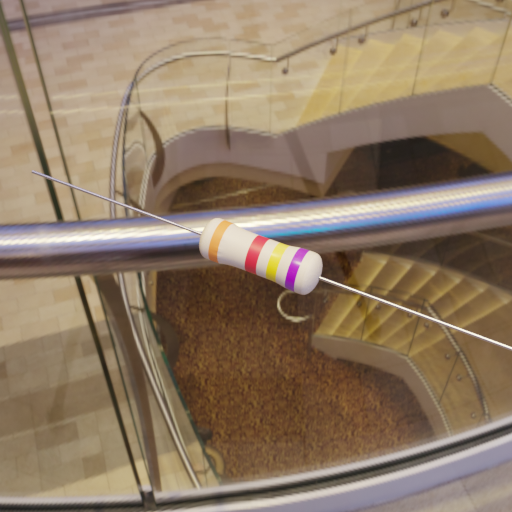
Resistor colour bands (in order): orange, red, yellow, violet